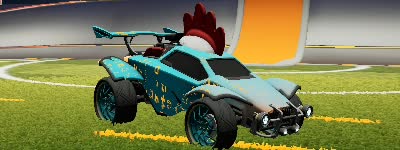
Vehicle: octane